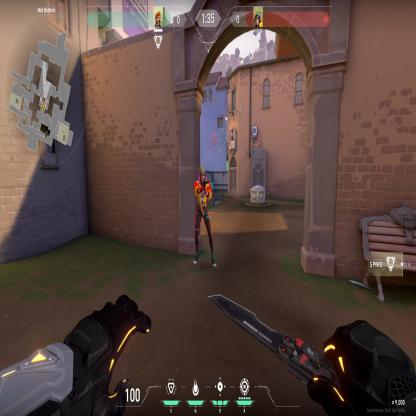
Label: enemy